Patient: sex M, age 55
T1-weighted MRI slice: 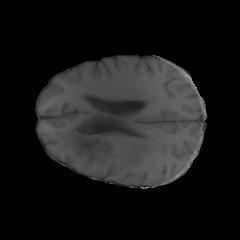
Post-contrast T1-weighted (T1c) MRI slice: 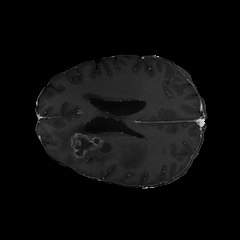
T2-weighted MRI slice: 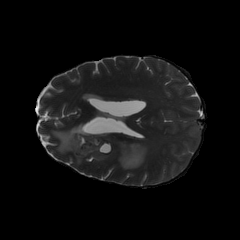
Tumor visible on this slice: yes
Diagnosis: Glioblastoma, IDH-wildtype
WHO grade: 4